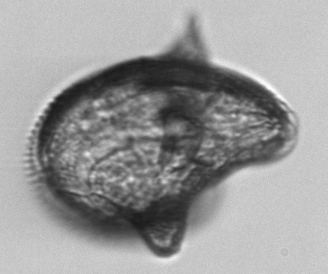
Label: Protoperidinium